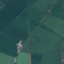
Land use / land cover: Pasture